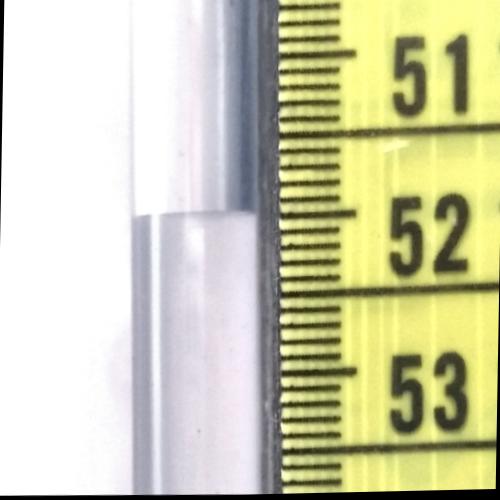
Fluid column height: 52.0 cm